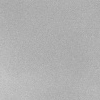
Atmospheric dust classification: dusty